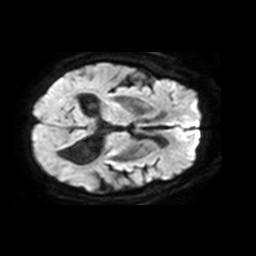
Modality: TRACE
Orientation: axial
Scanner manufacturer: philips
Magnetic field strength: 1.5 T
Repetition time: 4.787 s
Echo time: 0.07764 s